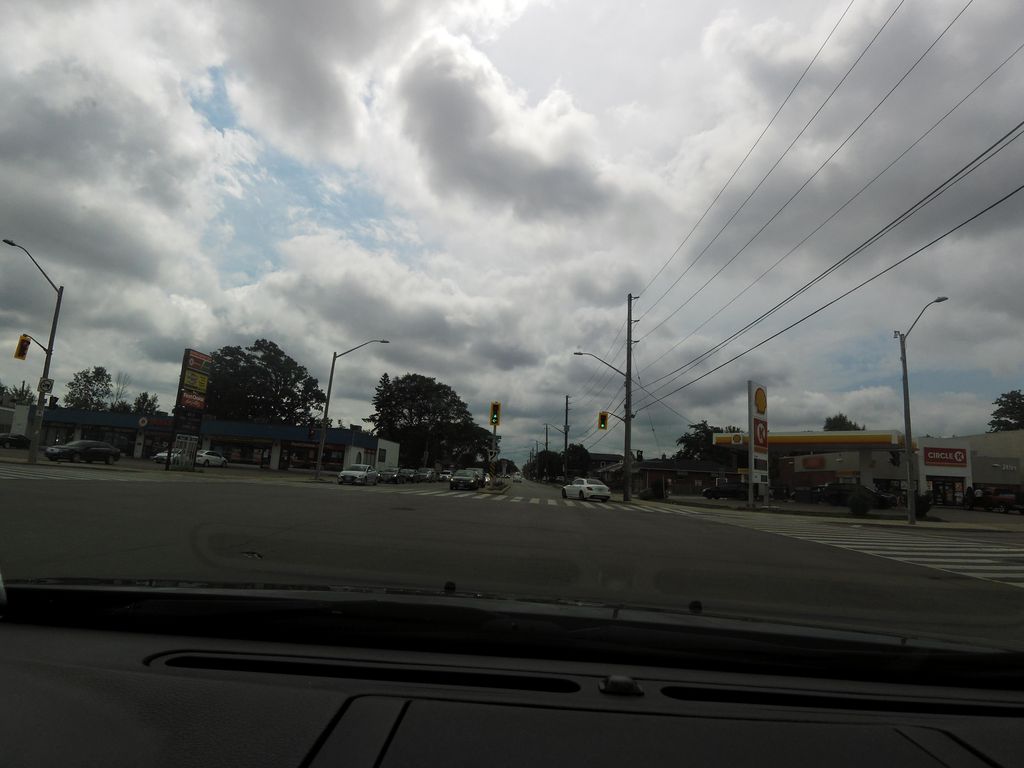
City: hamilton